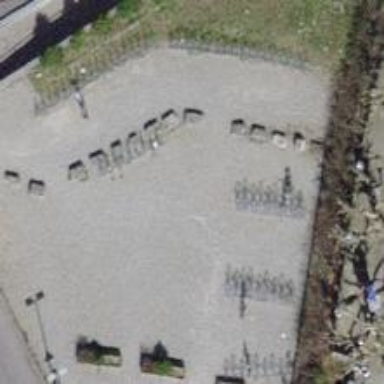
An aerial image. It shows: Bicycle parking area with racks.